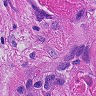
Metastatic tissue present: yes